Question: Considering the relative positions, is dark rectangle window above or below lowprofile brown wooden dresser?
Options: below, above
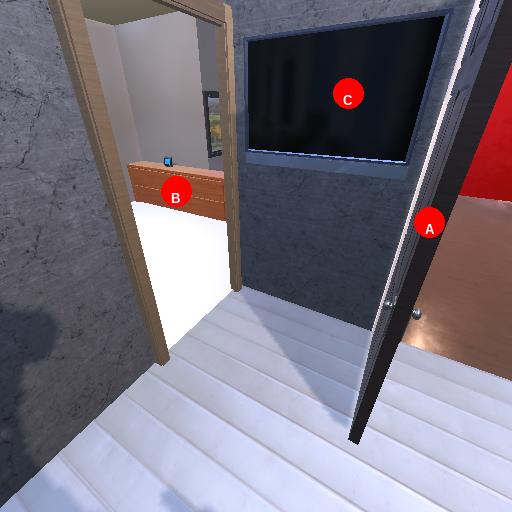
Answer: below